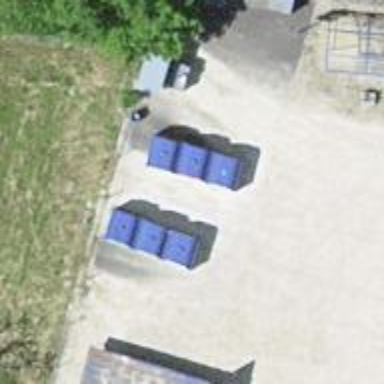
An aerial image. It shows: Recycling container for recycling.